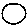
Label: circle